The image is a wavelet scalogram (time versus scale/frequency) of a rolling-element bearing's vibration signal. Diagnose the bearing from this image, choosing from: normal, inner_race, outer_race, ball.
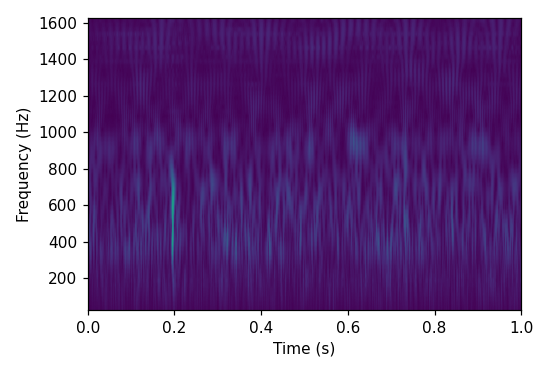
Answer: outer_race